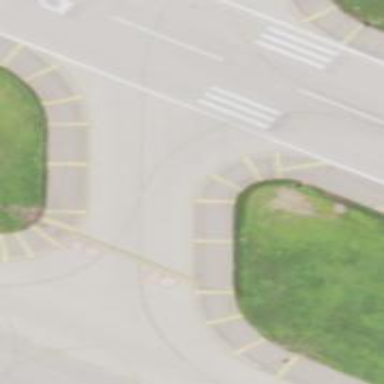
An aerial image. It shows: Image of taxiway at airport.